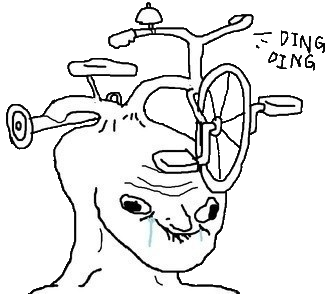
Label: 5_Brainlet